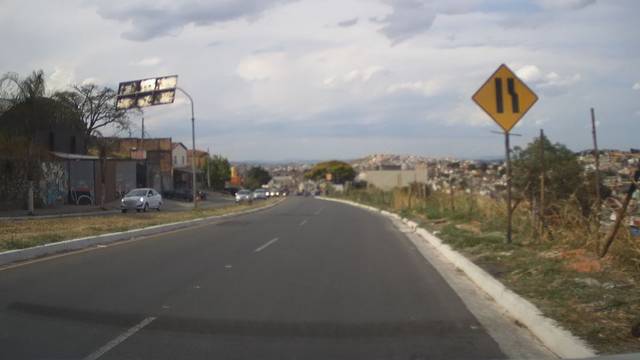
Region: Brazil
Coordinates: -19.875, -43.904